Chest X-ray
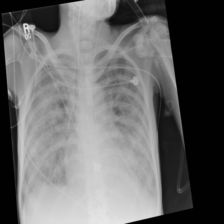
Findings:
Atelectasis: negative
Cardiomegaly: negative
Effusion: negative
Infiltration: positive
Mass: negative
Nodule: negative
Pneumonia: negative
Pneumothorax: negative
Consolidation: negative
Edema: negative
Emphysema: negative
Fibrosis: negative
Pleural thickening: negative
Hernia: negative